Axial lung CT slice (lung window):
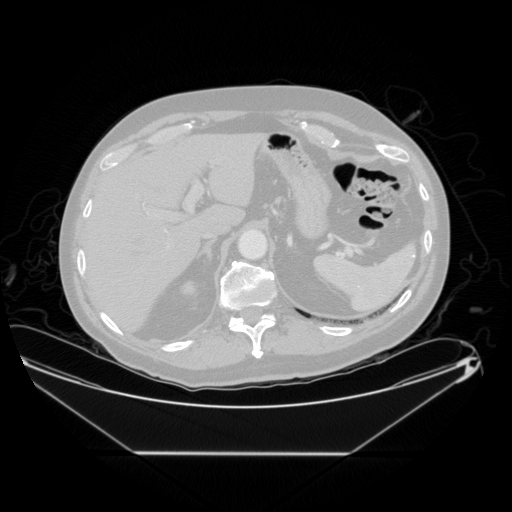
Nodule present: no